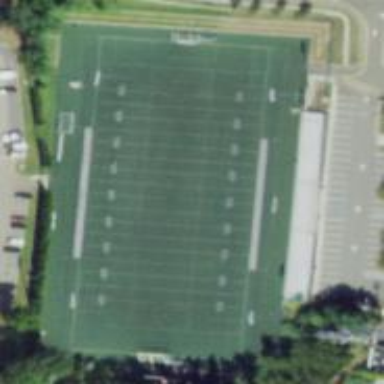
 providing leisure land for sports activities."